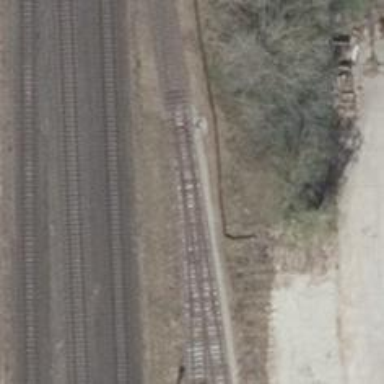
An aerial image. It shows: Railway switch.